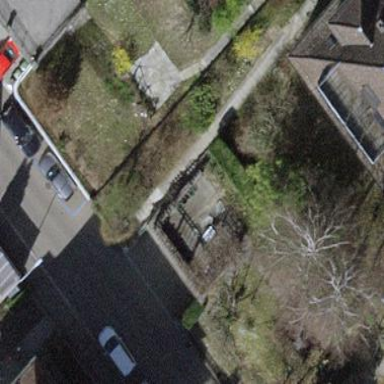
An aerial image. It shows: Garage building.